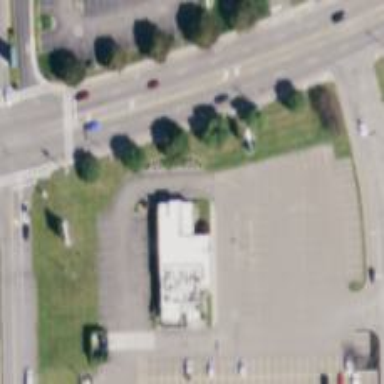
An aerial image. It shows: Parking space.